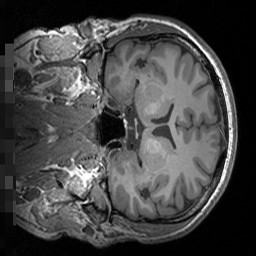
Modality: T1w
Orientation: coronal
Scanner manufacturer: siemens
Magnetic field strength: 3 T
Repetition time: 1.5 s
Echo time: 0.00291 s